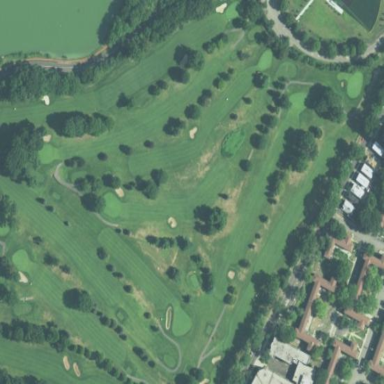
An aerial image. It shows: Rough grassy area used for golf.